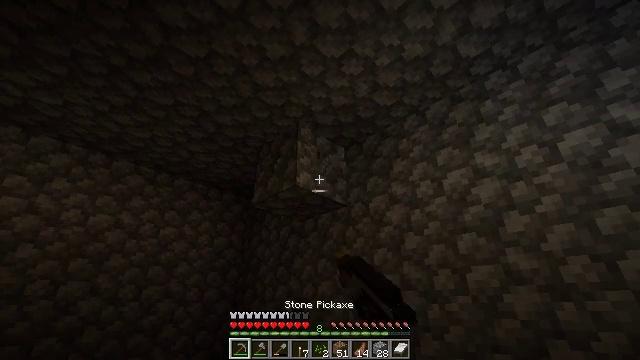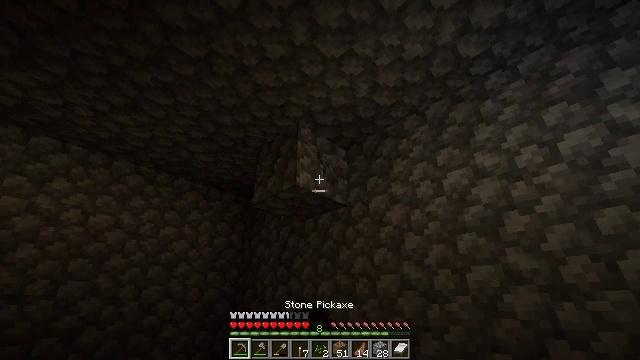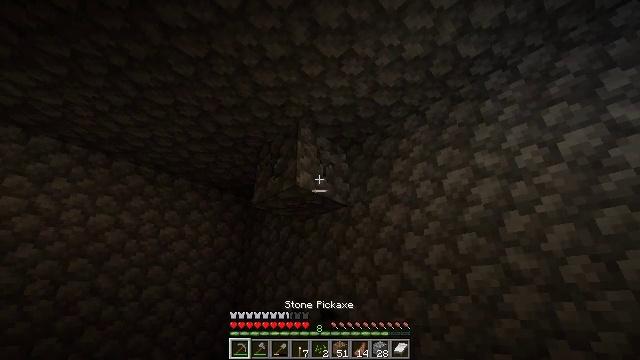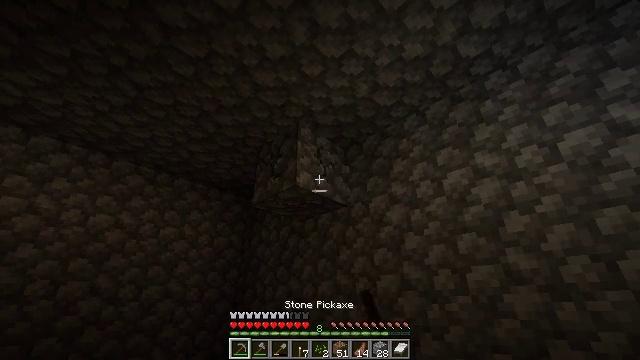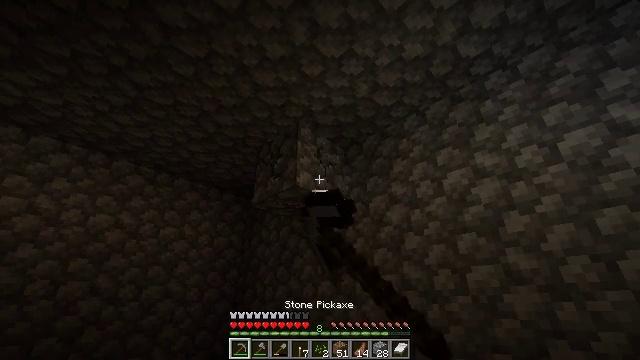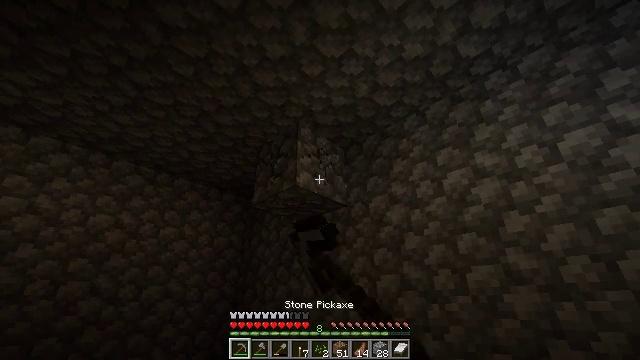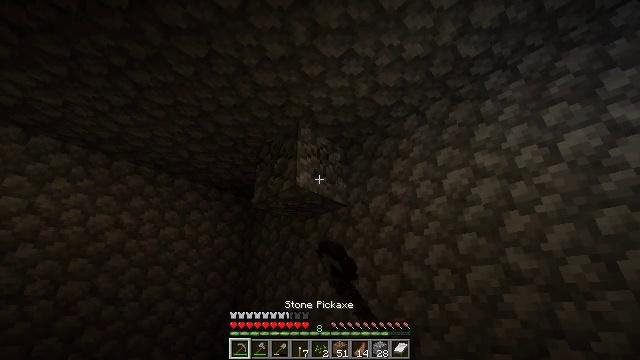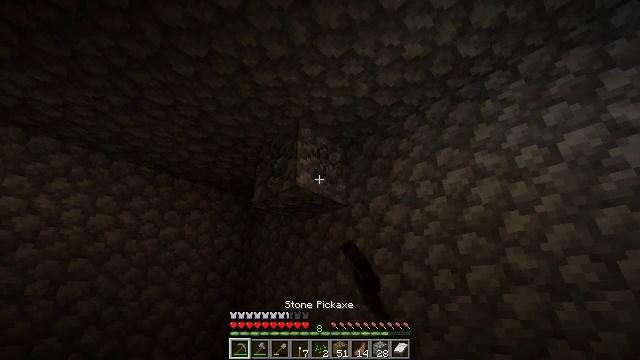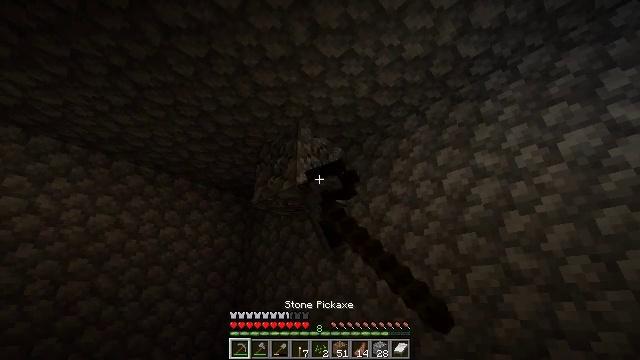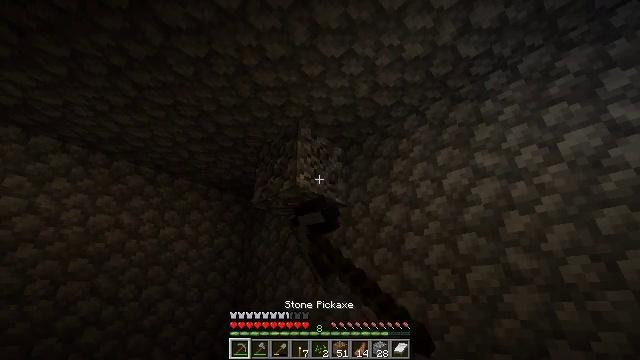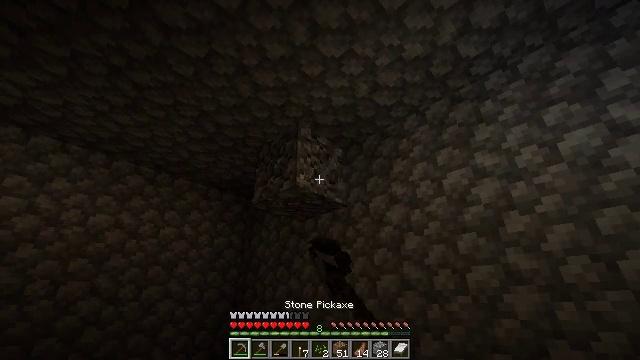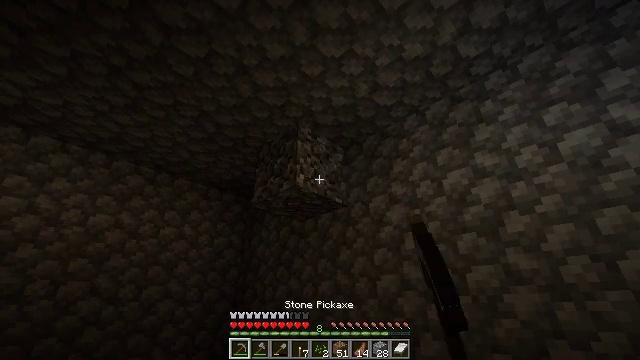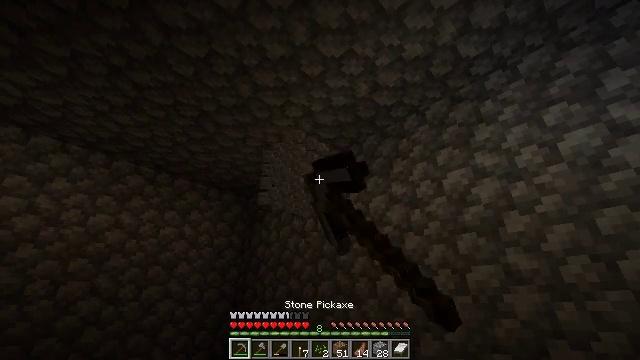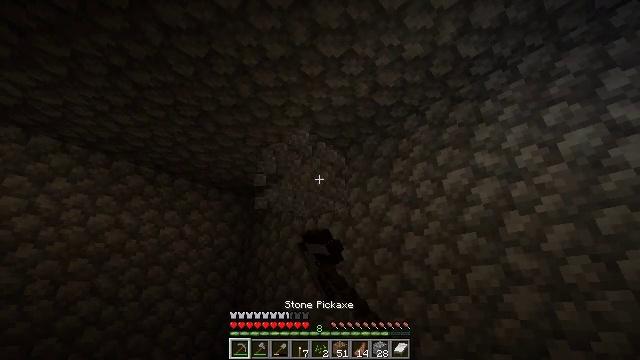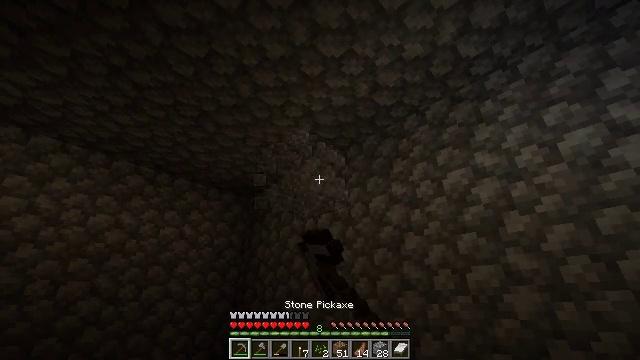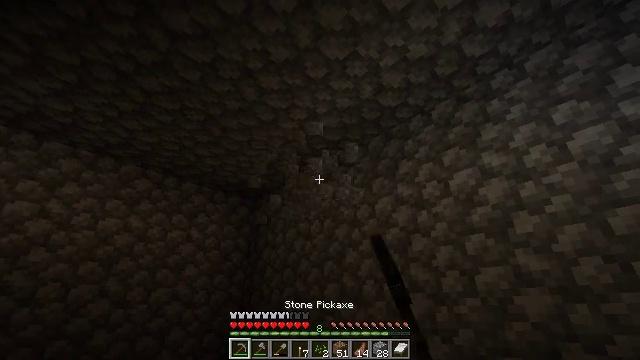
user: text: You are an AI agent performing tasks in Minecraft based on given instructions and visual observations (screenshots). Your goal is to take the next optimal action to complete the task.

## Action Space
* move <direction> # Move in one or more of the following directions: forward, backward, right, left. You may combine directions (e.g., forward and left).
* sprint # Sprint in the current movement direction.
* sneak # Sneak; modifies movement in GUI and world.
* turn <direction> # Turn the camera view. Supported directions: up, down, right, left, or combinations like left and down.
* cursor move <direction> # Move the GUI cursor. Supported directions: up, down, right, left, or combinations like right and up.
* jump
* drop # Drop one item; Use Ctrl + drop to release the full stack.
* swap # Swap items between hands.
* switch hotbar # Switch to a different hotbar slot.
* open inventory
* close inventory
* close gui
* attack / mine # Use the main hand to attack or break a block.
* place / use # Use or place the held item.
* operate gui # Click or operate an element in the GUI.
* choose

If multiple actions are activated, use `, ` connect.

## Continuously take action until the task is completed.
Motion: motion action
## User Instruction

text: Break the cobblestone to create a path.
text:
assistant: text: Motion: attack / mine
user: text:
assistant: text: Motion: attack / mine
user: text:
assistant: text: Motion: attack / mine
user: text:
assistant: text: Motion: attack / mine
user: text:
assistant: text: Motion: attack / mine
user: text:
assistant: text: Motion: attack / mine
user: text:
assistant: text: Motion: attack / mine
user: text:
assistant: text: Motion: attack / mine
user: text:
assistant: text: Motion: attack / mine
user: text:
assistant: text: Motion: attack / mine
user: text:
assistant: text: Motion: attack / mine
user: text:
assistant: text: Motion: attack / mine
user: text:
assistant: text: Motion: attack / mine
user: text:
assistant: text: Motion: attack / mine
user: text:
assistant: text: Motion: turn left, attack / mine
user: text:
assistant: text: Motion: no_op
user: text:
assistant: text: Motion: no_op